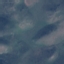
Land use / land cover: HerbaceousVegetation